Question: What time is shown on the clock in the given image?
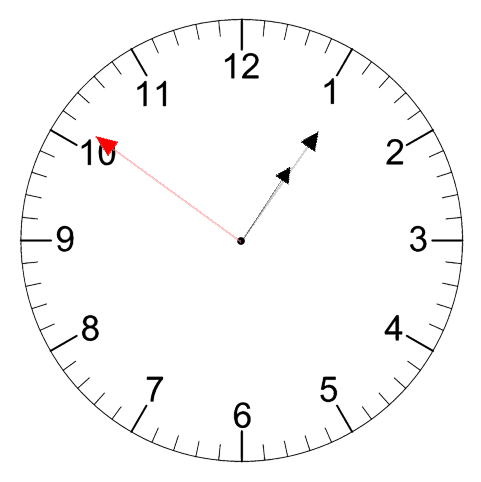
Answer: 01:05:51